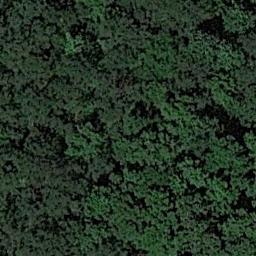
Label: forest